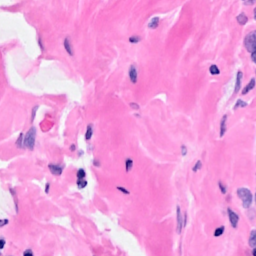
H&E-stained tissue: Breast